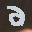
Label: 2